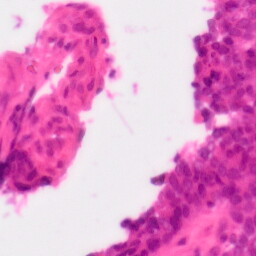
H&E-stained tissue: Colon